Question: I have a gridview with buttons in each row:

The buttons are in a templatefield:
'''
<asp:GridView ID="storyGridView" runat="server" AllowSorting="True" AutoGenerateColumns="False"
BackColor="#DEBA84" BorderColor="#DEBA84" BorderStyle="None" BorderWidth="1px" CellPadding="3"
CellSpacing="2" DataKeyNames="PK_NonScrumStory" DataSourceID="SqlDataSource1">
...
<asp:TemplateField HeaderText="Actions">
<ItemTemplate>
<asp:Button ID="viewHoursButton" runat="server" Text="View Hours" OnClick="viewHoursButton_OnClick" />
<asp:Button ID="addHoursButton" runat="server" Text="Add Hours" OnClick="addHoursButton_OnClick" />
<asp:Button ID="editButton" runat="server" Text="Edit" OnClick="editButton_OnClick" />
<asp:Button ID="deleteButton" runat="server" Text="Delete" OnClick="deleteButton_OnClick" />
</ItemTemplate>
</asp:TemplateField>
'''
How do I get the data key name on click?
'''
protected void viewHoursButton_OnClick(object sender, EventArgs e)
{
//get PK_NonScrumStory for clicked row
}
'''
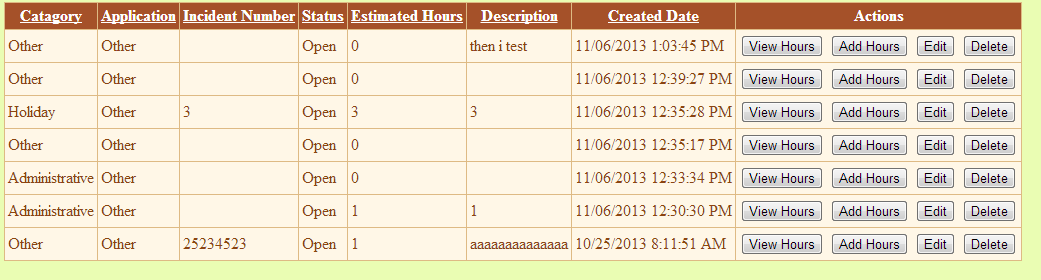
Answer: I figured it out:
'''
protected void viewHoursButton_OnClick(object sender, EventArgs e)
{
Button btn = sender as Button;
GridViewRow row = btn.NamingContainer as GridViewRow;
string pk = storyGridView.DataKeys[row.RowIndex].Values[0].ToString();
System.Diagnostics.Debug.WriteLine(pk);
}
'''